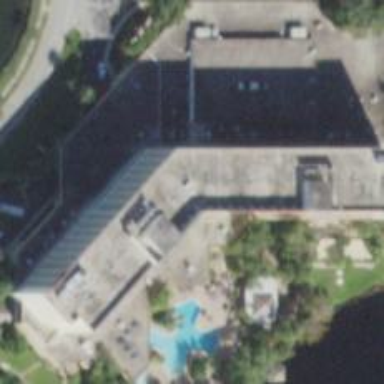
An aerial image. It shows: Hotel building.